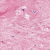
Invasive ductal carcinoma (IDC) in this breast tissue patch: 0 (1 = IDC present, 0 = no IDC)